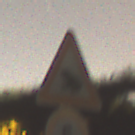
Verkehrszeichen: AmphibienwanderungRechts
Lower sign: Geschwindigkeit5
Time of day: Night
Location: Outdoor (Suburban)
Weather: Clear
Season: NotSpecified
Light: Artificial